Question: I was reading about Proxy on <URL>, and Stack Overflow, of course.
Everything is clear, except 'Real Subject'. On DoFactory, Proxy is defined as:
> Provide a surrogate or placeholder for another object to .
(added bold font)
If its purpose is to control access to 'Real Subject', why 'Real Subject' is not hidden from the 'Client' ?
Here is a UML Diagram of Proxy:

In code example, 'Real Subject' is defined as:
'''
class RealSubject : Subject
{
...
}
'''
Client creates an instance of 'Proxy' and "controls access" to 'Real Subject' through it:
'''
Proxy proxy = new Proxy();
proxy.Request();
'''
But (from several example that I saw) there is nothing that stops Client from instantiating 'Real Subject' and accessing its methods. I would like to know why is that?
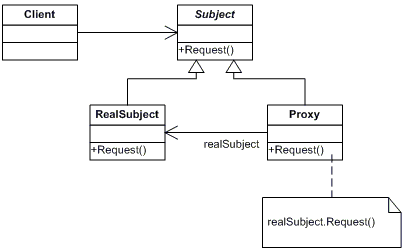
Answer: You could certainly implement the Proxy pattern so that RealSubject is invisible to Client. Indeed, if every client is expected to use only the proxy, that would be a good OO approach.
On the other hand, a proxy is typically used to increase efficiency or security, or to add functionality such as lazy loading. If there are many clients, some of them may not need what the proxy adds, and will use RealSubject directly.
In the case of a library API, RealSubject might be exposed (public) to allow any client to implement its own proxy. RealSubject is then visible to the client, even though the client only uses its proxy.
Another scenario is that Proxy may only provide a partial interface to RealSubject. Take the example of a protection proxy that controls access to RealSubject. After the client is authenticated, it may be allowed direct access to RealSubject, and the proxy can be disposed of.
As you can see, the value of a proxy often depends on the client(s) involved. Some clients may use it exclusively, in which case RealSubject can be hidden. Other clients may use it temporarily, while other clients may not use it at all.